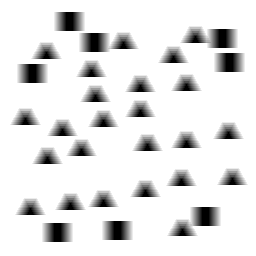
Squares: 8
Triangles: 24
Stars: 0
Total shapes: 32